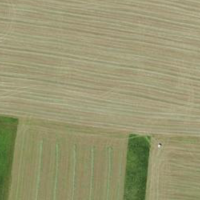
EUNIS habitat code: 52
Species observed at this site:
Tanacetum vulgare